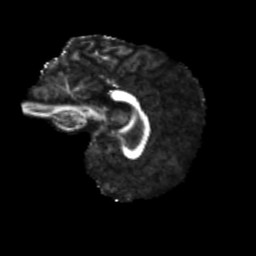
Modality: FA
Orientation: sagittal
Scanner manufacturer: siemens
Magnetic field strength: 3 T
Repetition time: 4 s
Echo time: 0.0594 s